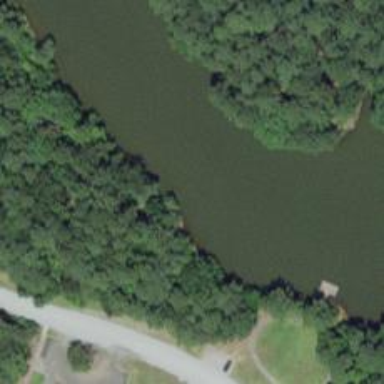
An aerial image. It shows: Reservoir.